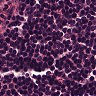
Metastatic tissue present: no